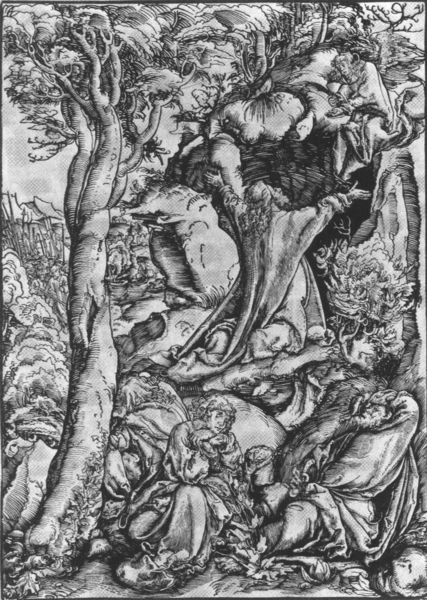
Titel: Christus am Ölberg
Künstler: Lukas Cranach
Institution: New York, The Metropolitan Museum of  Art
Schlagwörter: baum, mann, weiß, bäume, landschaft, menschen, frau, schwarz, mensch, natur, busch, gebüsch, sitzend, pflanzen, engel, garten, schlafen, graphik, angst, soldaten, liegend, gestalt, druck, radierung, stich, wirr, beten, gebet, christus, dürer, jünger, kupferstich, anbetung, durck, himmelfahrt, gottvater, passion, judas, ölberg, tabor, verklärung, verrat, gethsemane, getsemane, vegatation